Question: This simple pymunk code is giving me problems:
'''
space = pm.Space()
b = pm.Body()
b.position = 400,400
c = pm.Circle(b,10)
space.add(b,c)
'''
The above code creates a dialog like the one below

Why is this happening, and how do I solve this??
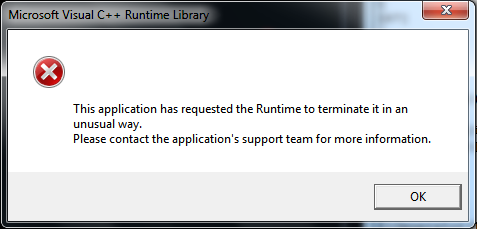
Answer: If you check the command line I think you will find that Chipmunk printed out the reason. Almost certainly the problem is that you are trying to add a static body to the space, you cannot do that.